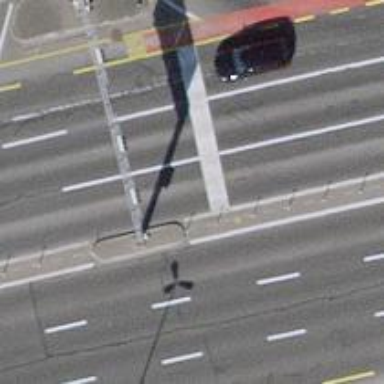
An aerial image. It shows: Road with traffic signals.